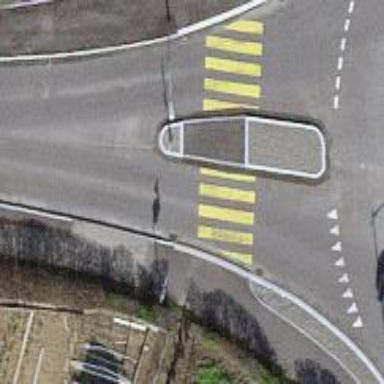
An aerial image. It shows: Uncontrolled zebra crossing on the road.